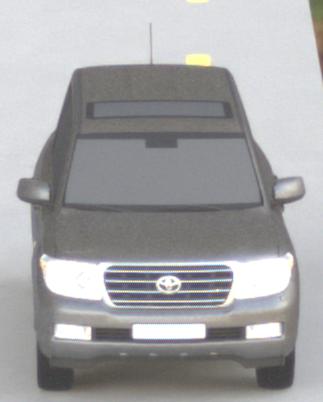
Make: Toyota
Model: Land Cruiser V8 4.7
Detailed model: Land Cruiser V8 (J20)
Model produced from: 2008/03
Model produced until: 2009/11
Doors: 5
Color: gray
Road condition: dry road
Daytime: morning or afternoon
Contrast: medium contrast